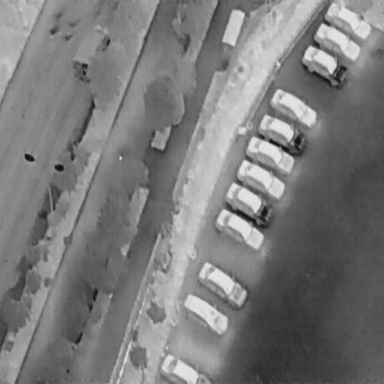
There are 12 Cars in the infrared image.